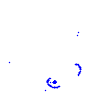
Particle: proton